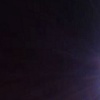
Label: space